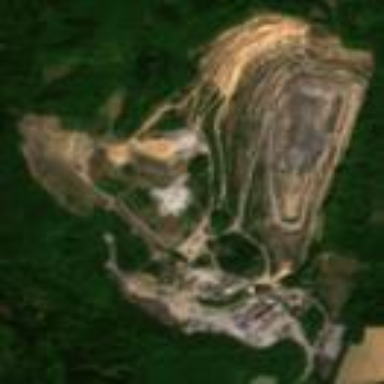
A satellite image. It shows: Quarry area.